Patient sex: M
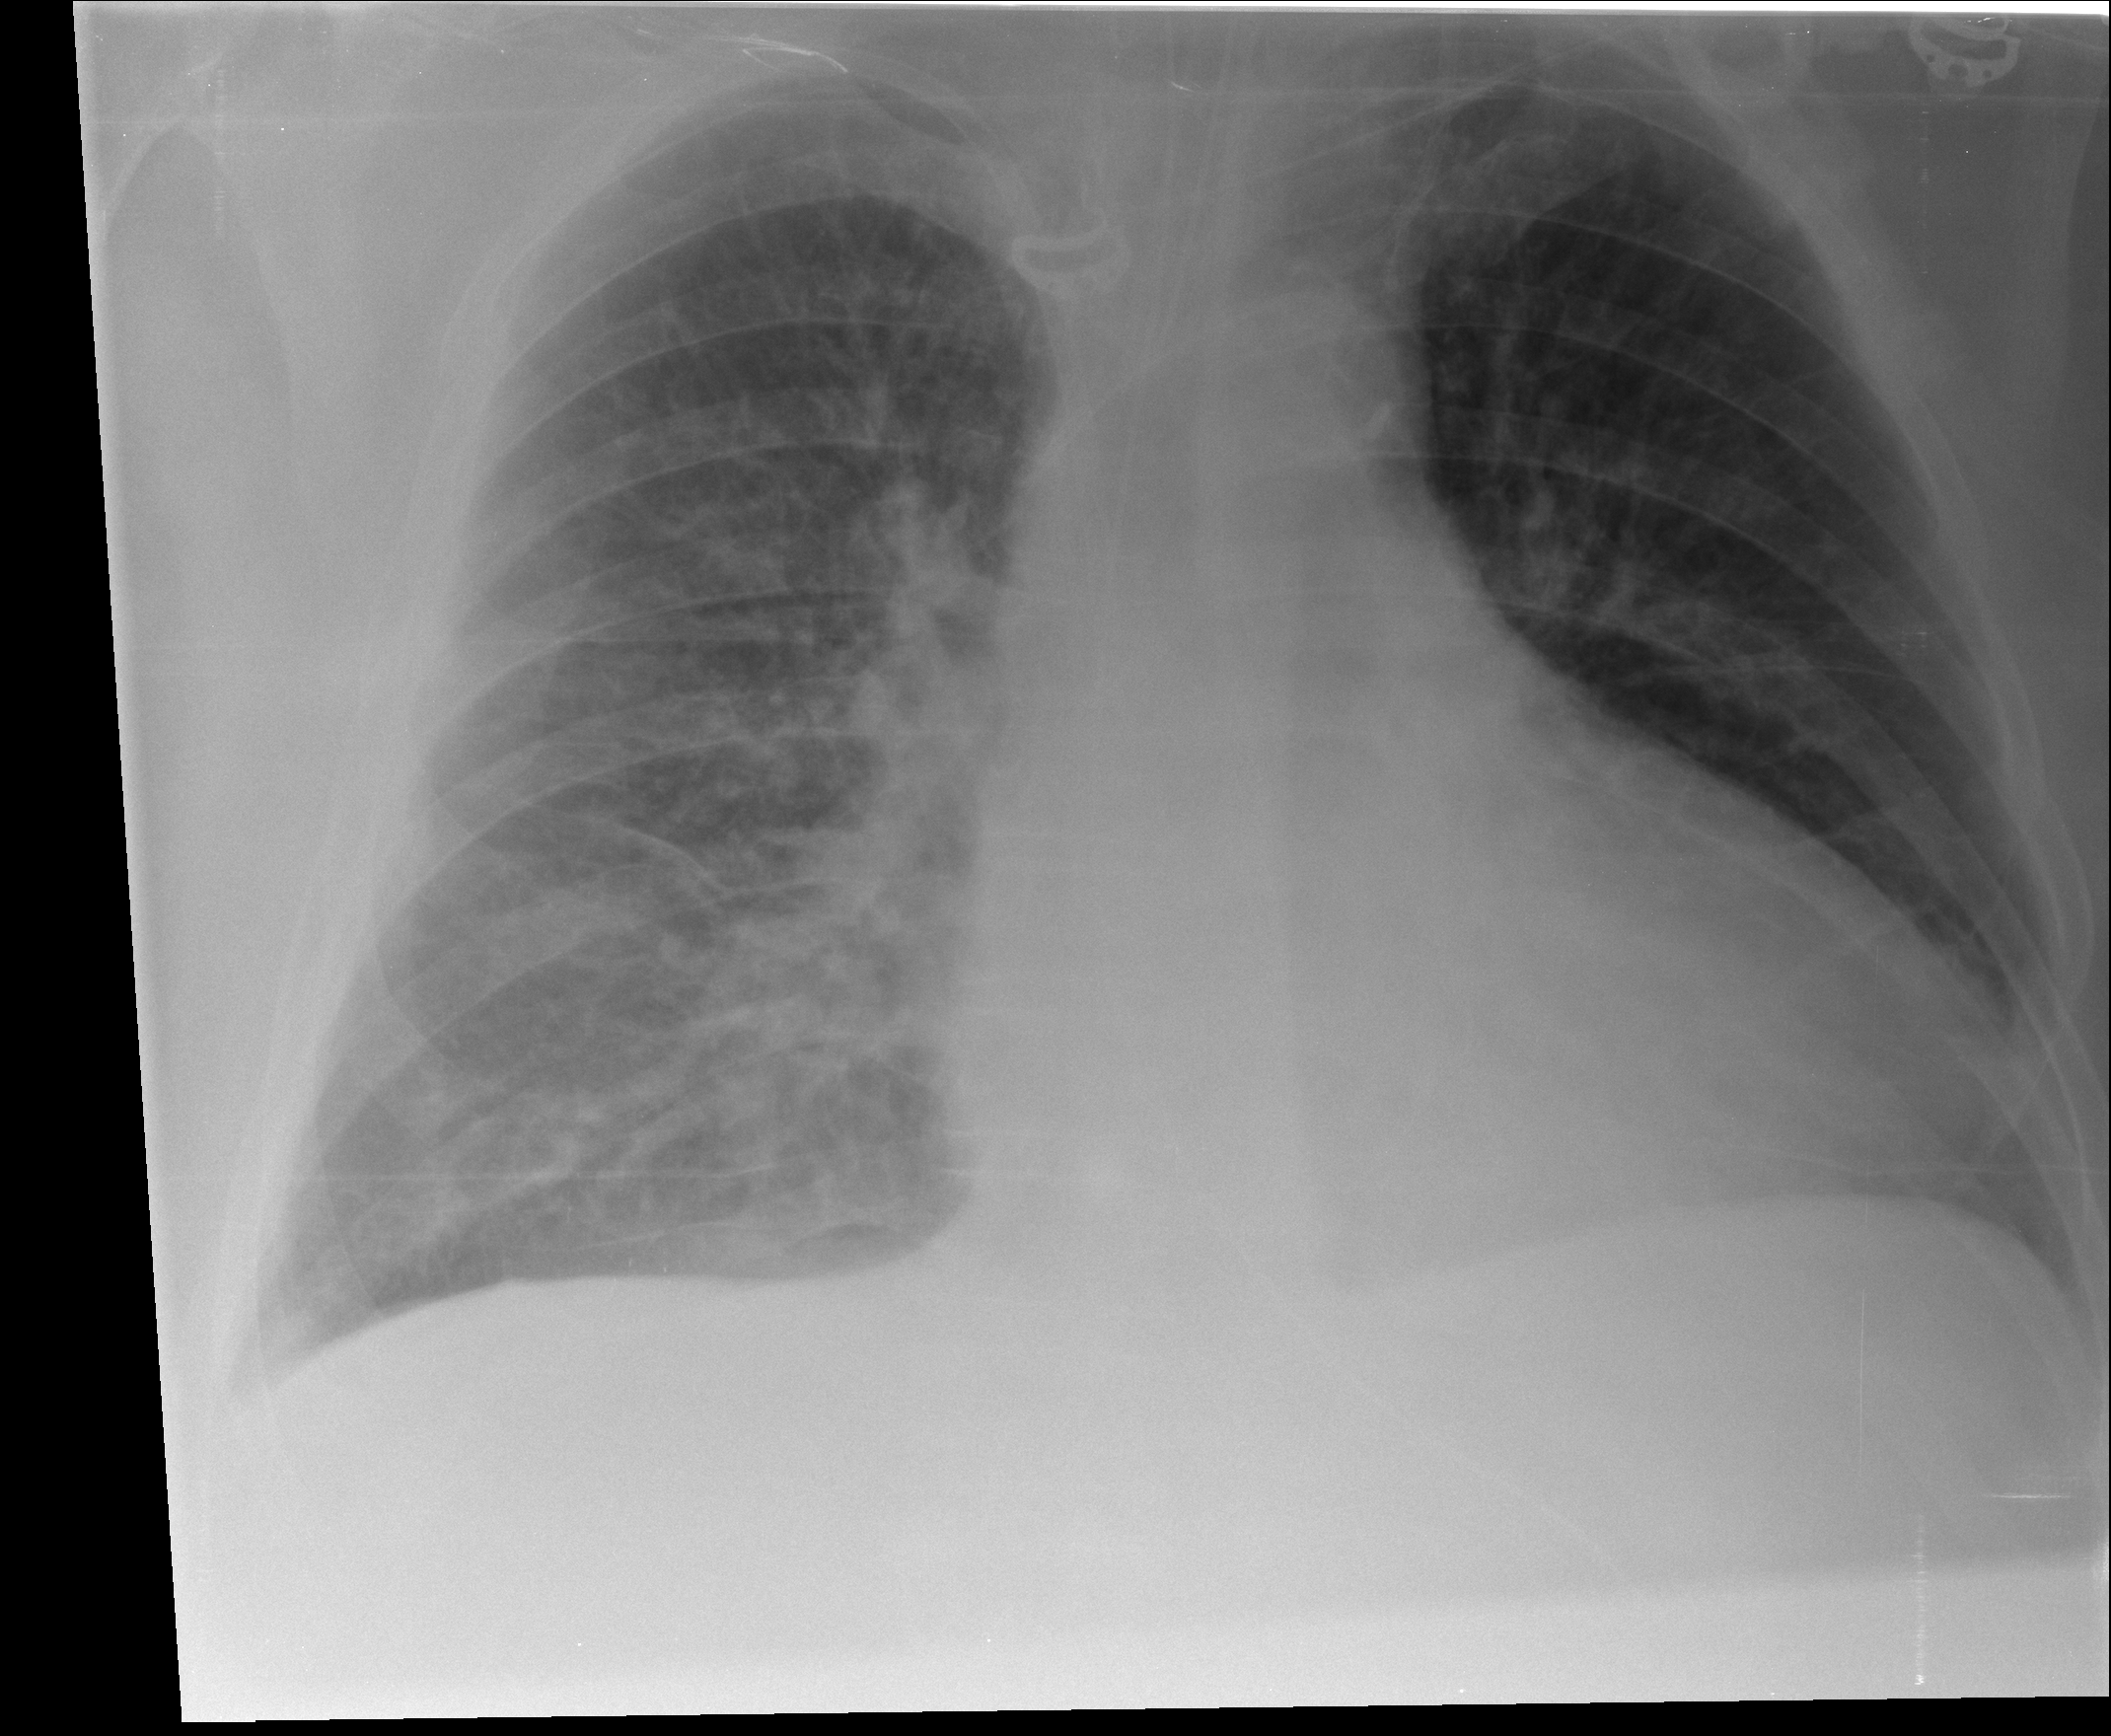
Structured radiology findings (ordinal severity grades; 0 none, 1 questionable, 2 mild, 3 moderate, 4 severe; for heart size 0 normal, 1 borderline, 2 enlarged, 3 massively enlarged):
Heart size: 2
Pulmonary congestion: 2
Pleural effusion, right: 1
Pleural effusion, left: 2
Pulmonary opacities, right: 2
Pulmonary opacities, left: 2
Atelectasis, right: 2
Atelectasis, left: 0